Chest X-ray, PA view. Patient: 36 years old, sex M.
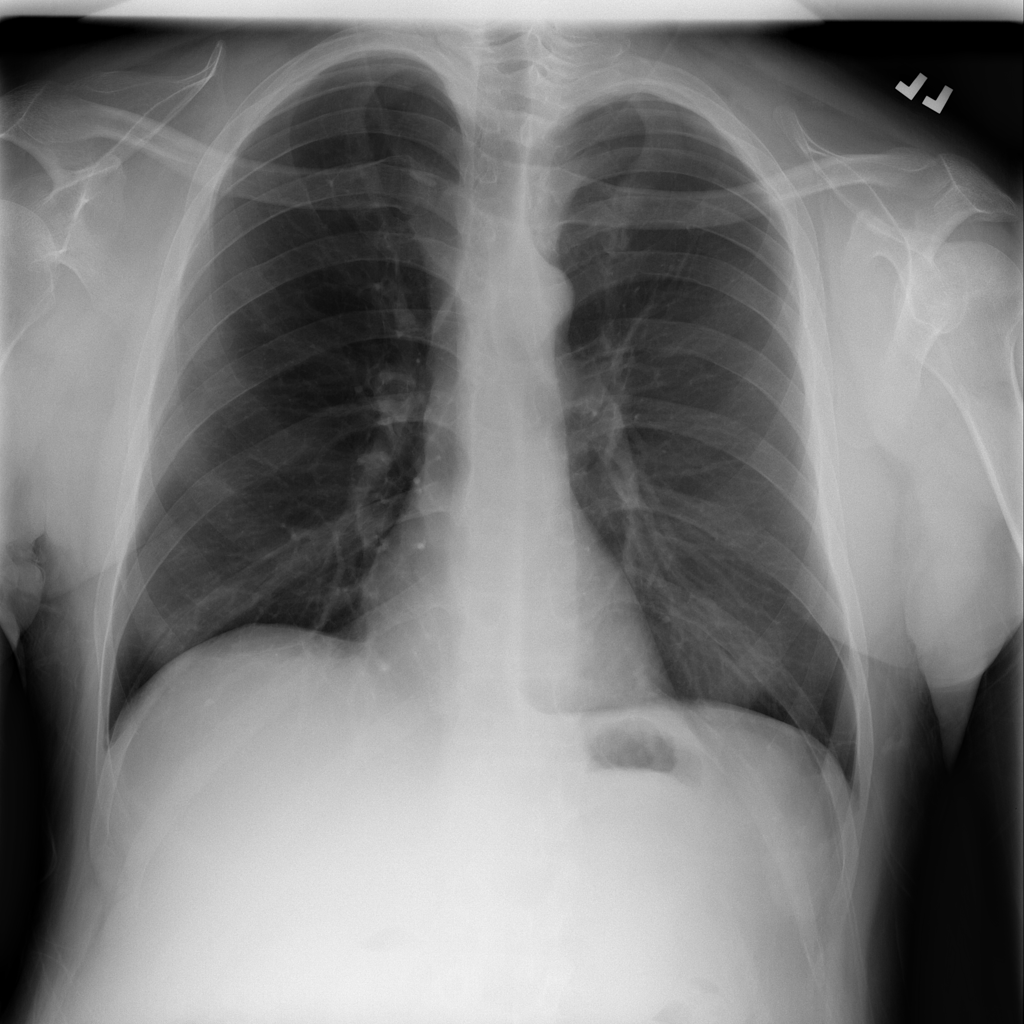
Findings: No Finding